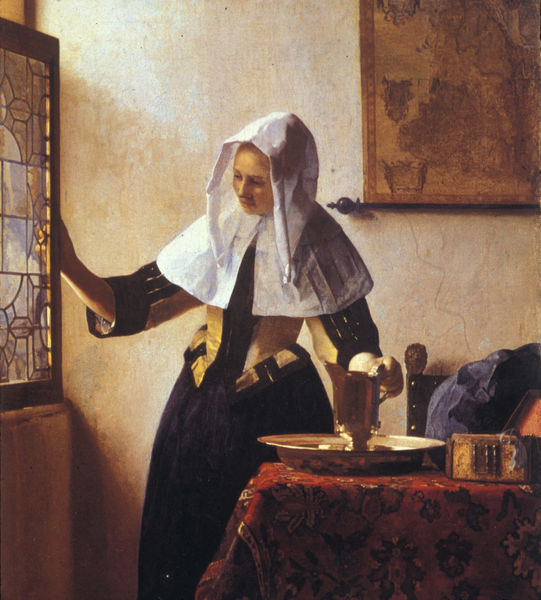
Titel: Junge Frau mit Wasserkanne
Künstler: Jan Vermeer
Standort: New York
Institution: The Metropolitan Museum of Art
Schlagwörter: blau, gemälde, hand, himmel, meer, schatten, wasser, weiß, wolken, gelb, mädchen, ocker, blumen, braun, fenster, frau, glas, hintergrund, holz, kleid, licht, mund, nase, orange, raum, schwarz, stuhl, tisch, zimmer, dame, haus, rot, schleier, schloss, tuch, wolke, beige, haube, malerei, muster, rock, teppich, wand, arm, arme, dienerin, falten, gesicht, kragen, samt, schale, schüssel, silber, tablett, teller, bild, bildnis, holland, hände, innenraum, portrait, porträt, tischdecke, tischtuch, öl, spiegelung, sonne, gold, interieur, kelch, stoff, decke, innen, potrait, renaissance, seide, arbeit, genre, henkel, kanne, krug, stilleben, kopfbedeckung, taille, magd, ecke, lehne, mieder, risse, sonnenlicht, mauer, sepia, ölgemälde, wohnung, kopftuch, glanz, floral, stuhllehne, verzierung, streifen, bedienstete, interior, überwurf, bronze, nägel, weste, reflexion, becher, waschen, truhe, messing, zinn, gefäss, fensterrahmen, geld, reinigen, geschirr, greifen, nonne, kiste, vermeer, niederländisch, bleiglas, wappen, karaffe, karte, werkzeug, fensterglas, buntglas, glasfenster, glasmalerei, leder, fensterbrett, korsett, lichtquelle, flämisch, bleiglasfenster, landkarte, pokal, femme, sauber, schatulle, umbra, lumière, peinture, wasserkanne, wandbehang, kästchen, schieben, schanier, riss, festland, fenêtre, zinnkanne, wasserschüssel, putzen, säubern, wischen, karraffe, vieux, atlas, delft, weltkarte, buntglasfenster, jan, vitre, kistchen, bbronze, fensterecke, intimité, jan vermeer, magdt, niedelande, polsternägel, wadn, zinngeschirr, gene, fraui, wandkarte, gelenktes licht, utzen#, laitière, rembrant, 19ième